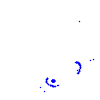
Particle: proton